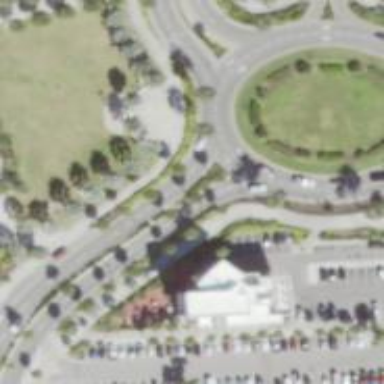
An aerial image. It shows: Primary highway with asphalt surface leading to roundabout.